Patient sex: F
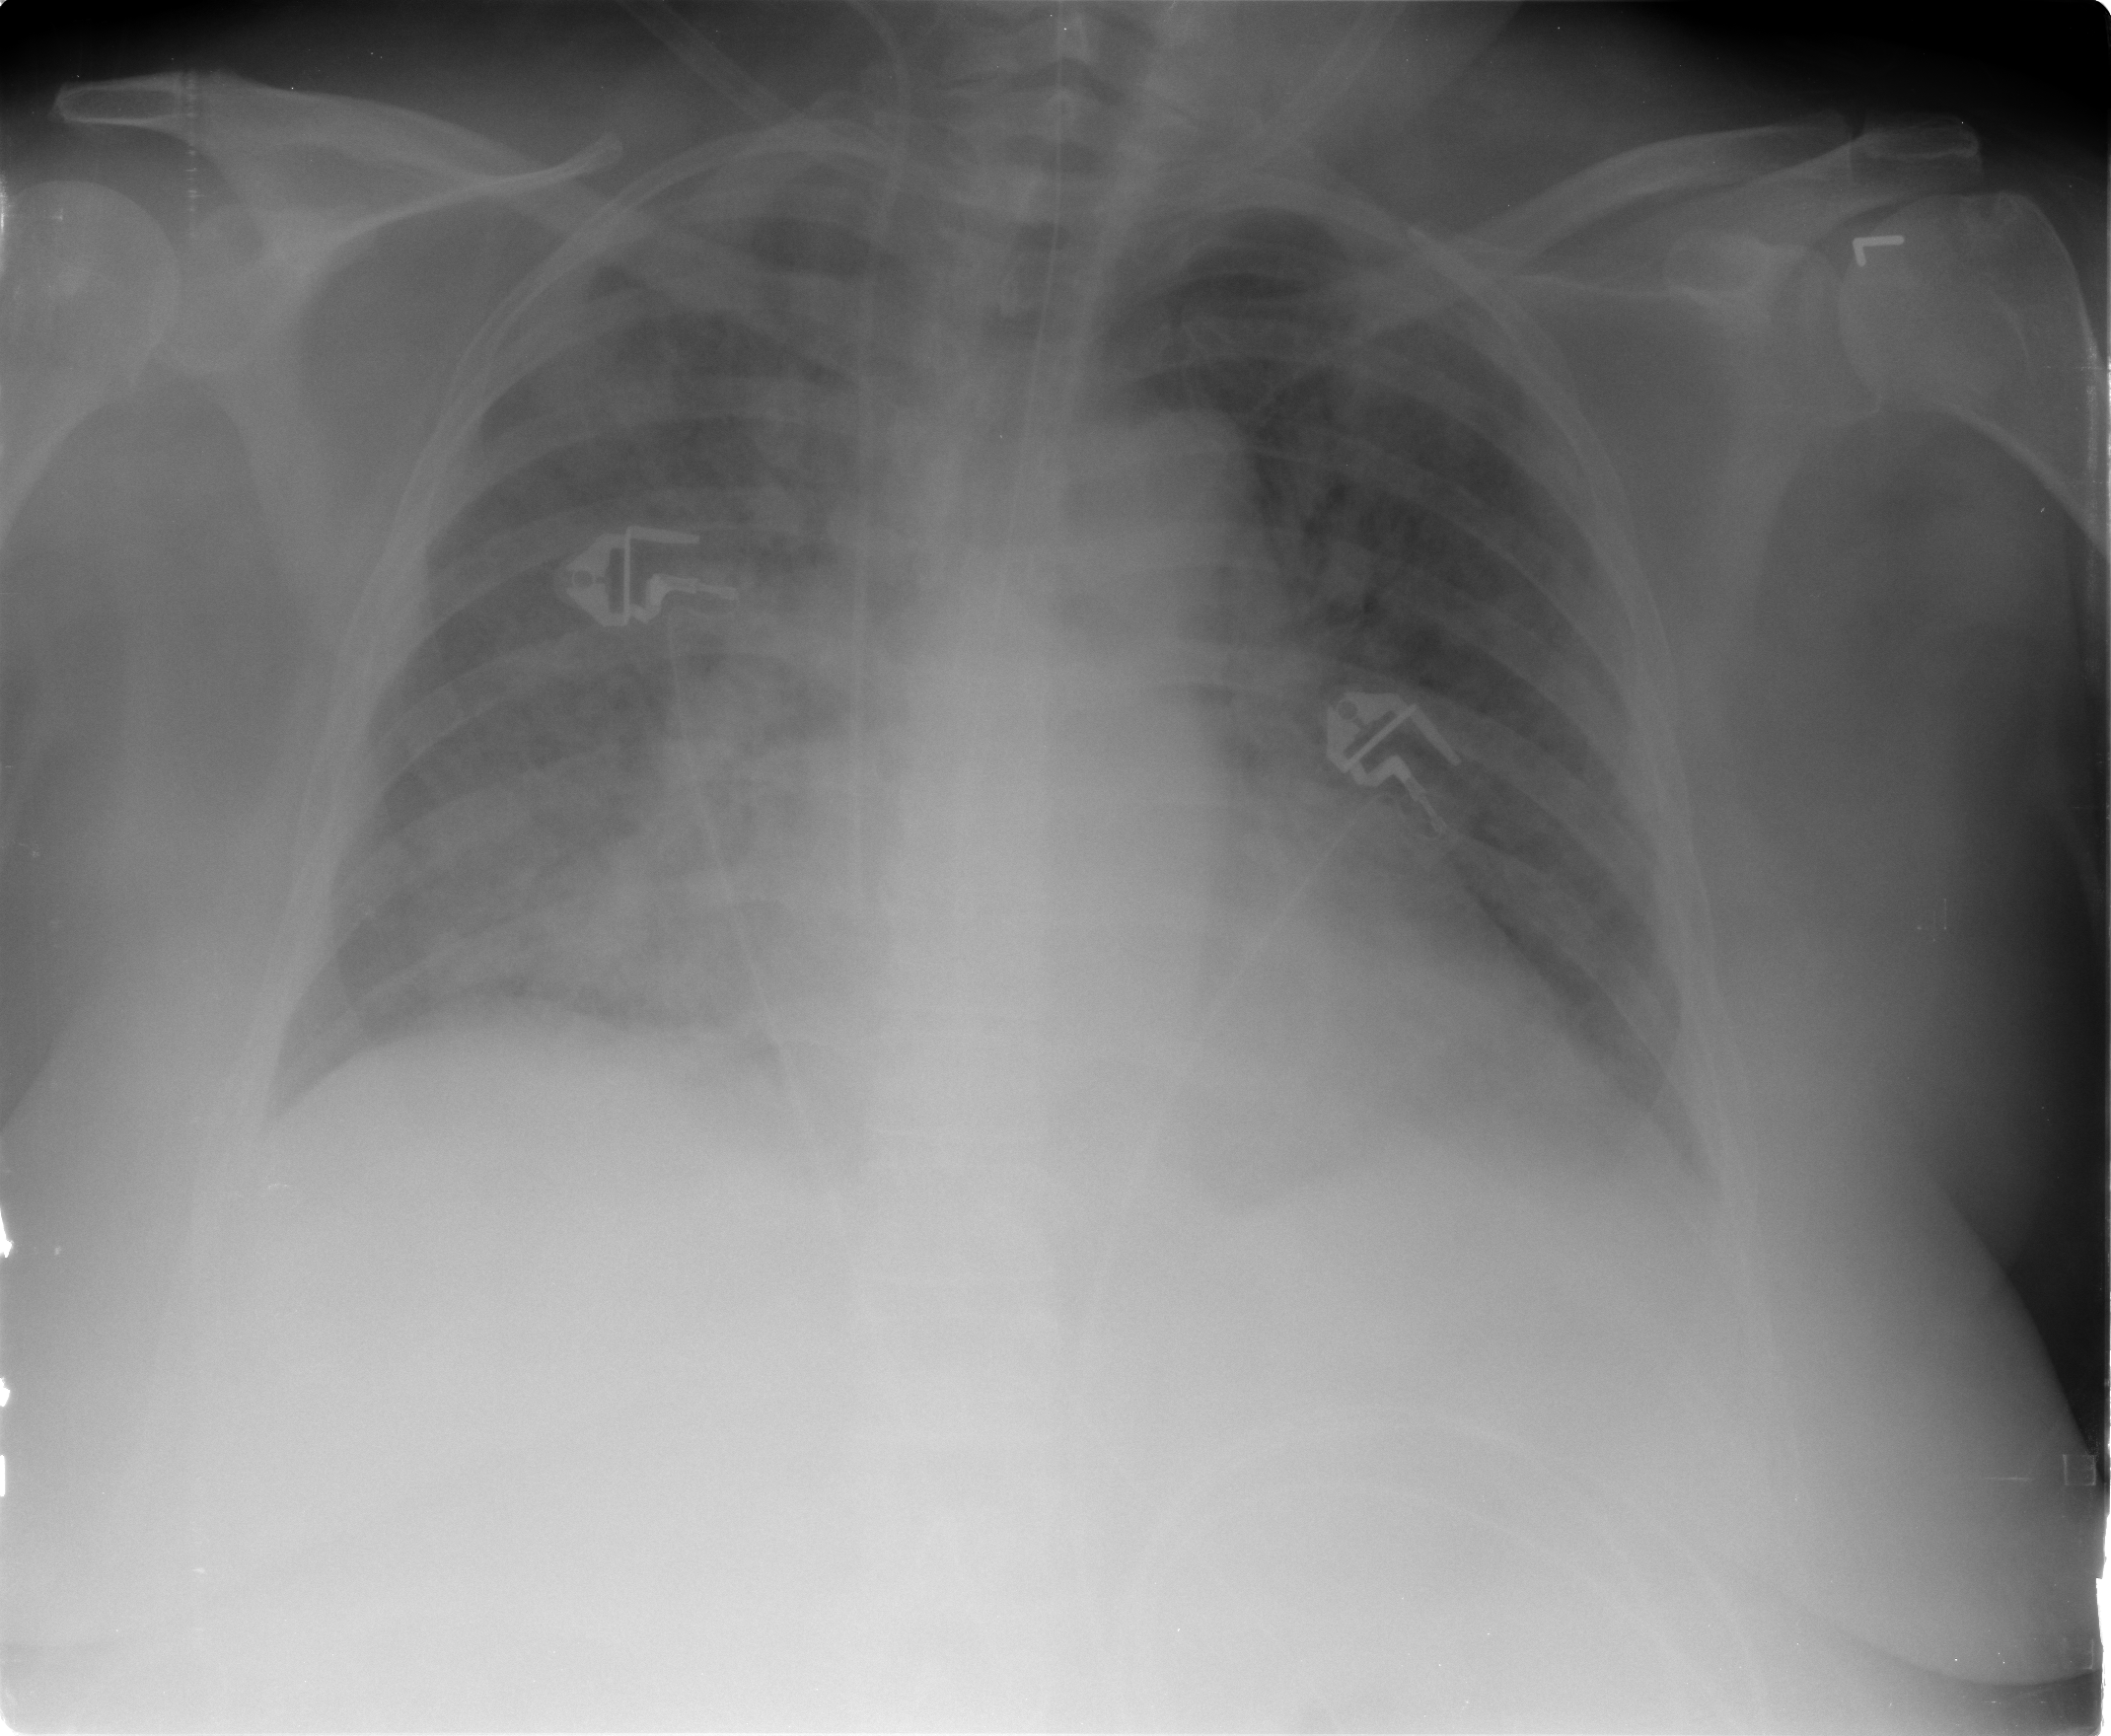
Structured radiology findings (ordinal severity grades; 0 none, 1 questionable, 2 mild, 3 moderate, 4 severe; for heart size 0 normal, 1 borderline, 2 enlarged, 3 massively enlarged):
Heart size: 1
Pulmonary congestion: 2
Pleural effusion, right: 2
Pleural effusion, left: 2
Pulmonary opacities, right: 4
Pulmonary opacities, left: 3
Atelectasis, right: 2
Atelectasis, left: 2